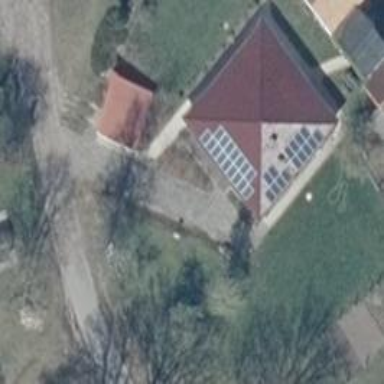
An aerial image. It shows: Solar photovoltaic panel generating electricity through small installation.